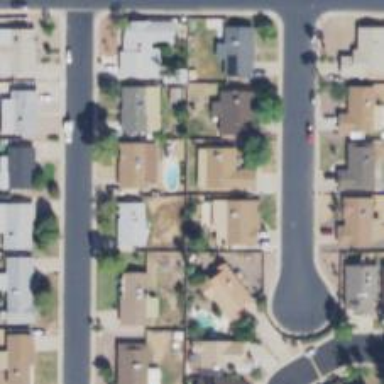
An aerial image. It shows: Neighborhood.